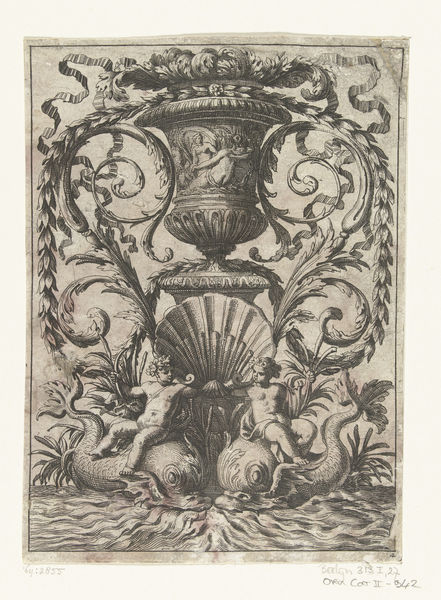
Titel: Vaas op voetstuk
Künstler: Jean Lepautre
Standort: Amsterdam
Institution: Rijksmuseum
Schlagwörter: gravure, vase, mer, poisson, poséidon